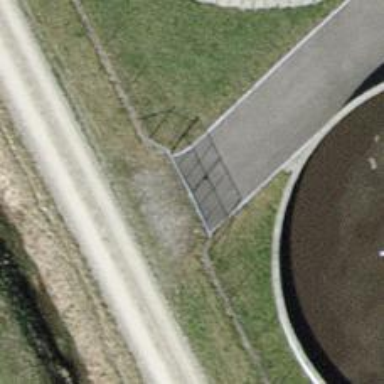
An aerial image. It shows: Gate.